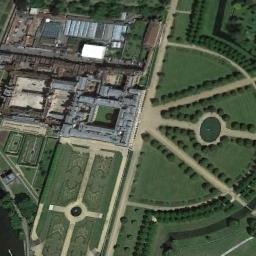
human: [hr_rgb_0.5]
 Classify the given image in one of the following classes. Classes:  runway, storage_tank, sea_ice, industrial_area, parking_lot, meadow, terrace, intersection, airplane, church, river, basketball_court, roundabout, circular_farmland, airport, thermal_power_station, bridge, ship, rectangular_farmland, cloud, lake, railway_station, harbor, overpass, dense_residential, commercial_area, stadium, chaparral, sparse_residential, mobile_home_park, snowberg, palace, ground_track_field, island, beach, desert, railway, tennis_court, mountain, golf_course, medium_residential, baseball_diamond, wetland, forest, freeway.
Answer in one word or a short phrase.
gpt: palace